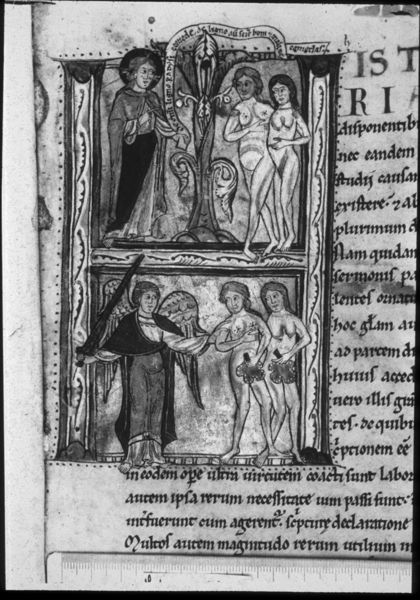
Titel: Flavius Josephus
Institution: Paris, Bibliothèque Nationale
Schlagwörter: akt, baum, umhang, säule, malerei, rahmen, gewand, blatt, pflanze, engel, adam, eva, schwert, rolle, miniatur, erzengel, michael, spruchband, buchmalerei